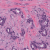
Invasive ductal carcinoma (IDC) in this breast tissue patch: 1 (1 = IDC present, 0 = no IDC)